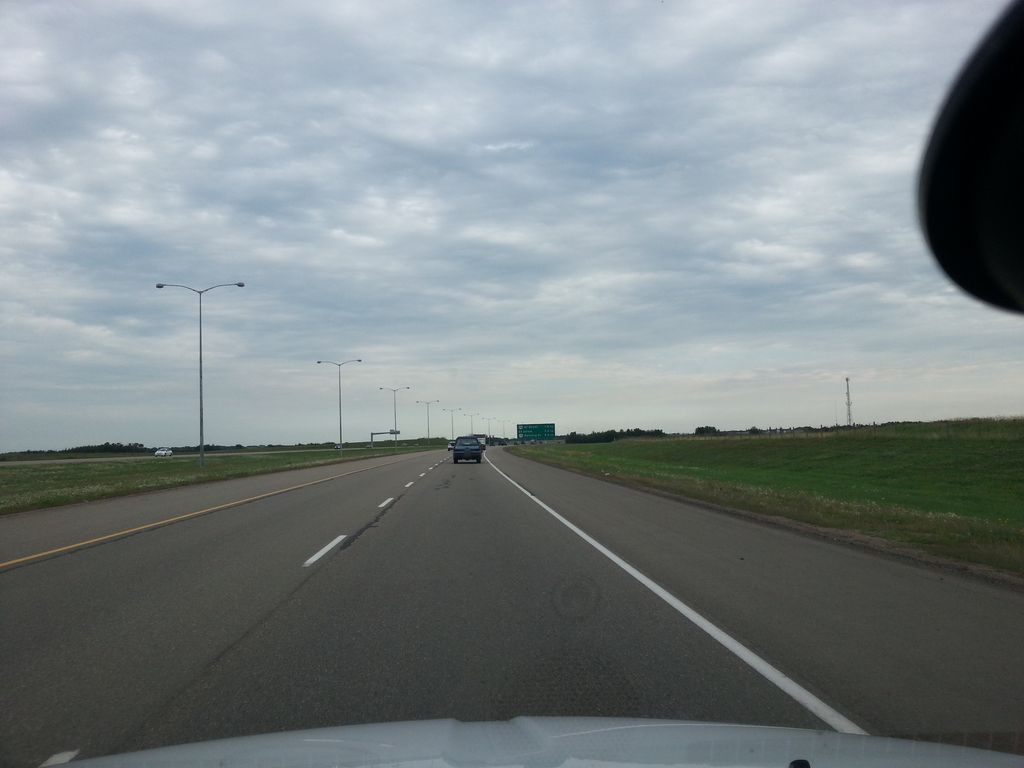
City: edmonton